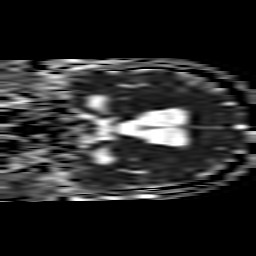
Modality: ADC
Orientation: coronal
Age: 55
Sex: male
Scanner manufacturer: philips
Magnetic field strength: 1.5 T
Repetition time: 4.667 s
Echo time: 0.07656 s